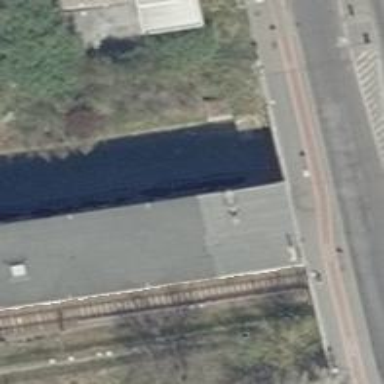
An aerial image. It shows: Train station building.